Field crop: tomato
Growth stage: 2
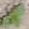
Species: solanum